Question: I've created a radial plot with d3, and I want to clip text that's on top of a path. However, to get the text above the path, it needs to be translated and rotated.

<URL> shows the a path with text that's been rotated and translated overlaid; what I want is to clip the text to the path below it.
The second image shows what happens when I do; the clipPath (which is just a link to the path on the svg) is subject to the same transform that's been applied to the text, so it gets tilted and shifted to the right instead of being in the same spot as the arc it refers to.
The third image shows what I want to happen. However, I achieved this by inverting the transform applied to the text, and applying it to the clipPath, like this:
'''
<clipPath id="clipfix" transform="translate(-30,0)rotate(-30)">
'''
I can solve my problem by doing that, but it seems a bit ridiculous. In my actual drawing I have lots of paths, and lots of text. Is there a better way to clip my text to the path below it, or have I got the right answer and just need to accept the ugliness?
The full text of the demo SVG follows:
'''
<svg width=1000 height=1000>
<g transform="translate(20,200)">
<path d="M0,-150A150,150 0 0,1 150,0L100,0A100,100 0 0,0 0,-100Z"
style="fill: #ffffff; stroke: #000000;"></path>
<path d="M150,0A150,150 0 0,1 0,150L0,100A100,100 0 0,0 100,0Z"
style="fill: #ffffff; stroke: #000000;"></path>
<text transform="rotate(30)translate(30,0)">The first thing to know about Schnauzers</text>
<text transform="rotate(-45)translate(30,0)">I once met a cactus that could talk</text>
</g>
<g transform="translate(320,200)">
<path d="M0,-150A150,150 0 0,1 150,0L100,0A100,100 0 0,0 0,-100Z"
id="path3" style="fill: #ffffff; stroke: #000000;"></path>
<path d="M150,0A150,150 0 0,1 0,150L0,100A100,100 0 0,0 100,0Z"
id="path4" style="fill: #ffffff; stroke: #000000;"></path>
<clipPath id="clip">
<use xlink:href="#path3"></use>
<use xlink:href="#path4"></use>
</clipPath>
<text transform="rotate(30)translate(30,0)"
clip-path="url(#clip)">The first thing to know about Schnauzers</text>
<text transform="rotate(-45)translate(30,0)"
clip-path="url(#clip)">I once met a cactus that could talk</text>
</g>
<g transform="translate(550,200)">
<path d="M0,-150A150,150 0 0,1 150,0L100,0A100,100 0 0,0 0,-100Z"
id="path5" style="fill: #ffffff; stroke: #000000;"></path>
<path d="M150,0A150,150 0 0,1 0,150L0,100A100,100 0 0,0 100,0Z"
id="path6" style="fill: #ffffff; stroke: #000000;"></path>
<clipPath id="clipfix" transform="translate(-30,0)rotate(-30)">
<use xlink:href="#path5"></use>
<use xlink:href="#path6"></use>
</clipPath>
<text transform="rotate(30)translate(30,0)"
clip-path="url(#clipfix)">The first thing to know about Schnauzers</text>
<text transform="rotate(-45)translate(30,0)"
clip-path="url(#clipfix)">I once met a cactus that could talk</text>
</g>
</svg>
'''
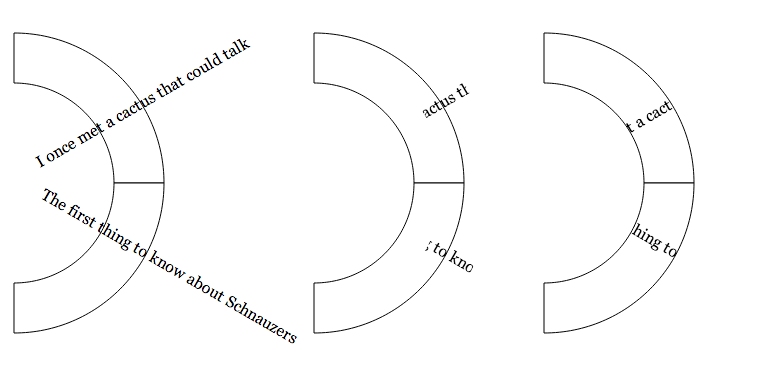
Answer: Just wrap your text elements in a group and apply the clip to that.
'''
<g transform="translate(320,200)">
<path d="M0,-150A150,150 0 0,1 150,0L100,0A100,100 0 0,0 0,-100Z"
id="path3" style="fill: #ffffff; stroke: #000000;"></path>
<path d="M150,0A150,150 0 0,1 0,150L0,100A100,100 0 0,0 100,0Z"
id="path4" style="fill: #ffffff; stroke: #000000;"></path>
<clipPath id="clip">
<use xlink:href="#path3"></use>
<use xlink:href="#path4"></use>
</clipPath>
<g clip-path="url(#clip)">
<text transform="rotate(30)translate(30,0)"
>The first thing to know about Schnauzers</text>
<text transform="rotate(-45)translate(30,0)"
>I once met a cactus that could talk</text>
</g>
</g>
'''